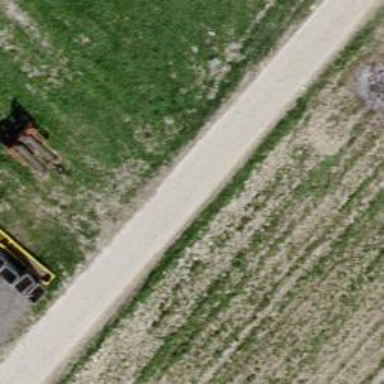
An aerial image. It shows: Well-maintained track road with grade 1 tracktype.